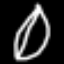
Label: leaf